Question:
I need to add user permission when creating an environment through REST API with PowerShell.
I've looked at the network trace and this is the header when I tried to manually add a user permissions
Request URL:
'''
https://dev.azure.com/{org}/_apis/securityroles/scopes/distributedtask.environmentreferencerole/roleassignments/resources/{project_id}_{env_id}
'''
Request Method: 'Put'
Request Body:
'''
[{userId: "{id_of_user}", roleName: "Administrator"}]
'''
And this is the code I tried:
'''
# other code
...
$body = @(
@{ 'userId' = '{id_of_user}'; 'roleName': 'Administrator' }
) | ConvertTo-Json
Invoke-RestMethod -Uri $uri -Method Put -Body $body -ContentType "application/json" -Headers $header
'''
But it is returning:
'''
{"count":0,"value":{}}
'''
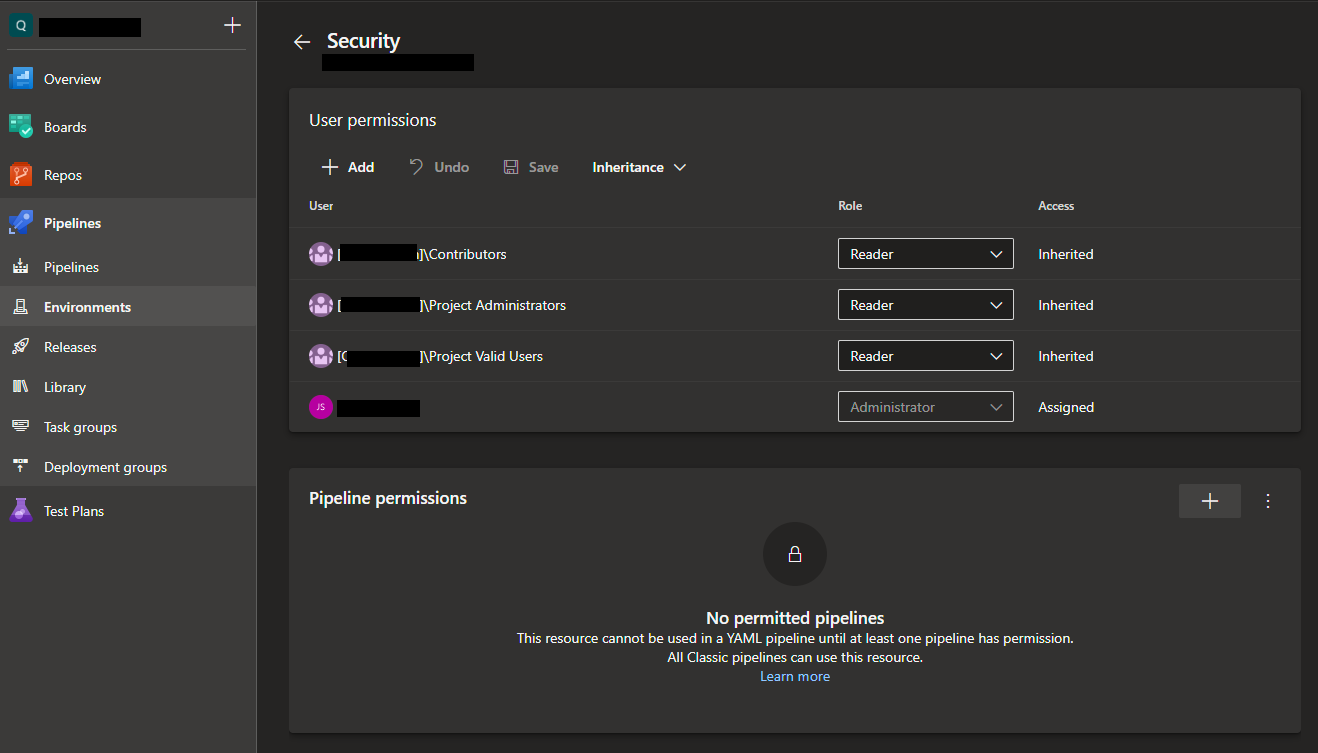
Answer: The only missing thing is that in your body, you should provide an array instead of a single object, here is a working example:
'''
$uri = "https://dev.azure.com/bauca/_apis/securityroles/scopes/distributedtask.environmentreferencerole/roleassignments/resources/{project_id}_{env_id}"
$id_of_user = 'YOUR_USER_ID'
$tokenbase = 'YOUR_PAT'
$header = @{
"authority"="dev.azure.com"
"Authorization"= "Basic $tokenbase"
"method"="PUT"
"path"="/{ORG}/_apis/securityroles/scopes/distributedtask.environmentreferencerole/roleassignments/resources/{project_id}_{env_id}"
"scheme"="https"
"accept"="application/json;api-version=5.0-preview.1;excludeUrls=true;enumsAsNumbers=true;msDateFormat=true;noArrayWrap=true"
"accept-encoding"="gzip, deflate, br"
"accept-language"="en-US,en;q=0.9,pt;q=0.8,nl;q=0.7"
"origin"="https://dev.azure.com"
"x-vss-reauthenticationaction"="Suppress"
} '
$body = "[{'"userId'":'"${id_of_user}'",'"roleName'":'"Administrator'"}]"
Invoke-RestMethod -UseBasicParsing -Uri $uri -Method "PUT" -Body $body -ContentType "application/json" -Headers $header
'''
The returned results should be something like:
'''
@{displayName=USER_NAME; id=USERID; uniqueName=USER_UNIQUENAME}
'''
The API documentation is not clear about that, so, in this situations what I'd recommend you to do, is just use Chrome to do the requests through the UI, then inspect element and grab the network information of the request, after that 'Click with the right button' and then select 'Copy to Powershell' you'll see exactly what is the 'body' required to perform the request.